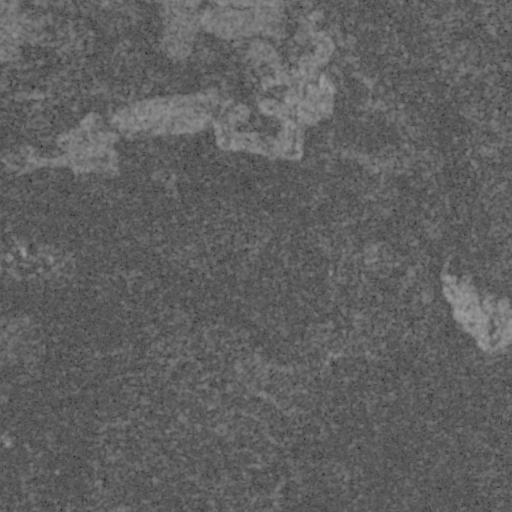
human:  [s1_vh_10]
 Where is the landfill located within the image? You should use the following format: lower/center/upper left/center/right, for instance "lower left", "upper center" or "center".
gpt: The landfill is located in the lower left of the image.
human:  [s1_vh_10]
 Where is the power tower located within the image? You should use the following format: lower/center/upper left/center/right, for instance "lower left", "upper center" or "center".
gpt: The power tower is located in the upper of the image.
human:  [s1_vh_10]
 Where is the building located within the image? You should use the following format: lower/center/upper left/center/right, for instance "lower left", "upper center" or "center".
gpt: The building is located in the lower left of the image.
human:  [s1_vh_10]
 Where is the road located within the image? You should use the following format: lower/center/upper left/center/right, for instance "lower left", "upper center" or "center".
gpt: There is no road in the image.

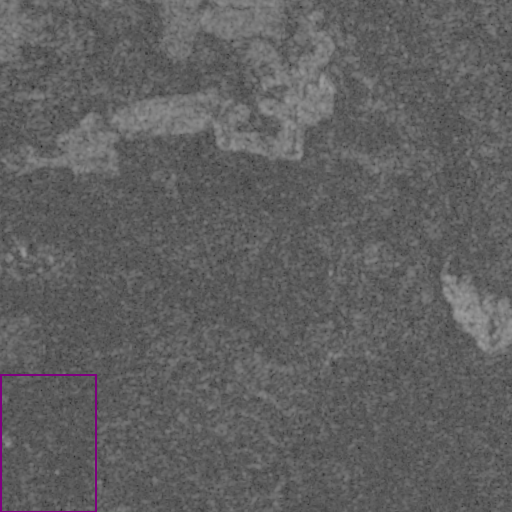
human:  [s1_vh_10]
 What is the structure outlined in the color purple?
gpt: The structure outlined in purple is a landfill.
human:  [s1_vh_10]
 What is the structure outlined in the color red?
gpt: There is no red outline.